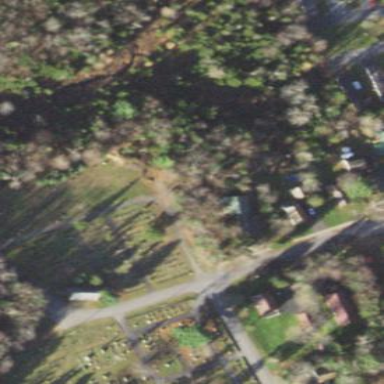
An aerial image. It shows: Graveyard.